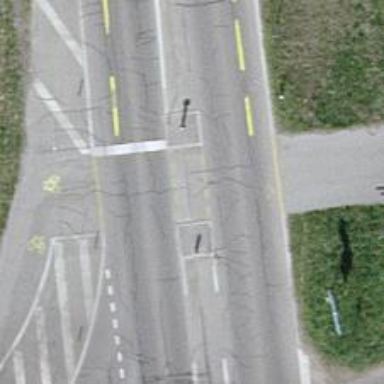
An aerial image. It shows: Unmarked crossing on cycleway road.